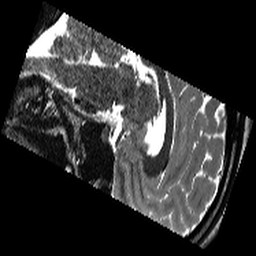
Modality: T2w
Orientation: sagittal